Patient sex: F
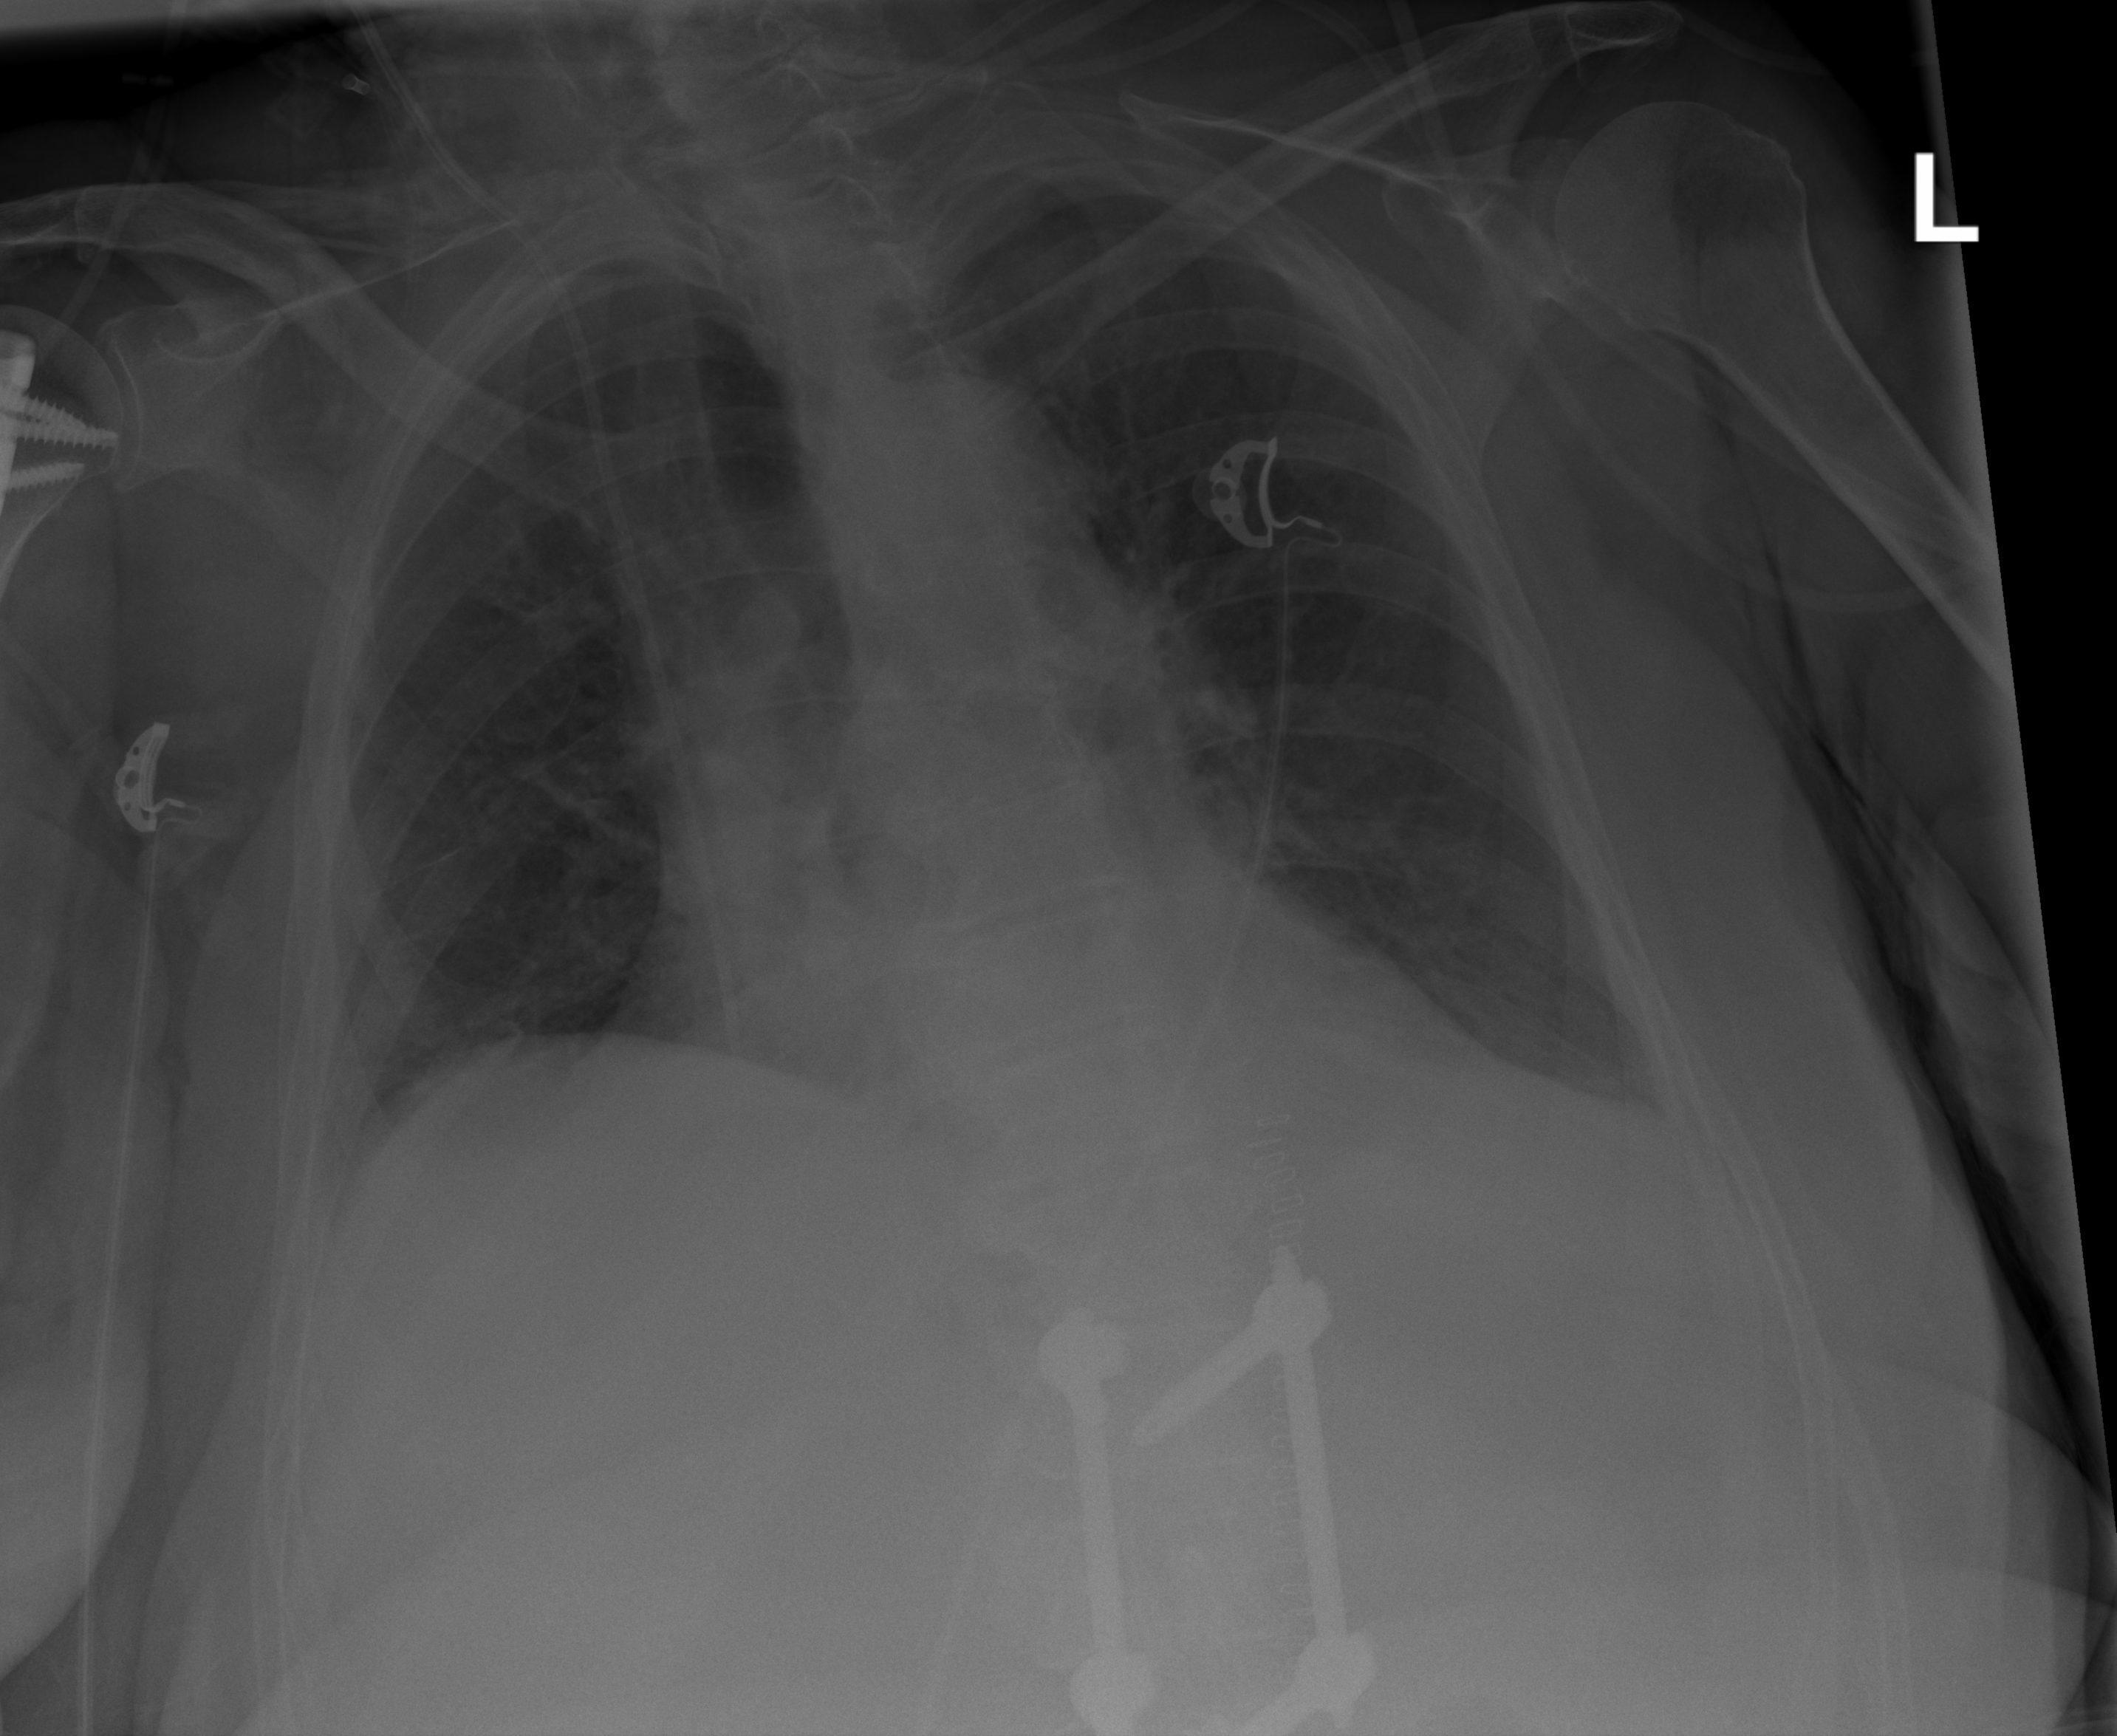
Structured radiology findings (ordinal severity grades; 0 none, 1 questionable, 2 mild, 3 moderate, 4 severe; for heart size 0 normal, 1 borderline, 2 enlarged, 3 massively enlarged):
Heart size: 0
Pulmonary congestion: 2
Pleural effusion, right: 0
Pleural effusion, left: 2
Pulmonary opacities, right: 0
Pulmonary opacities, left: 0
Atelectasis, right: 0
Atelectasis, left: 0